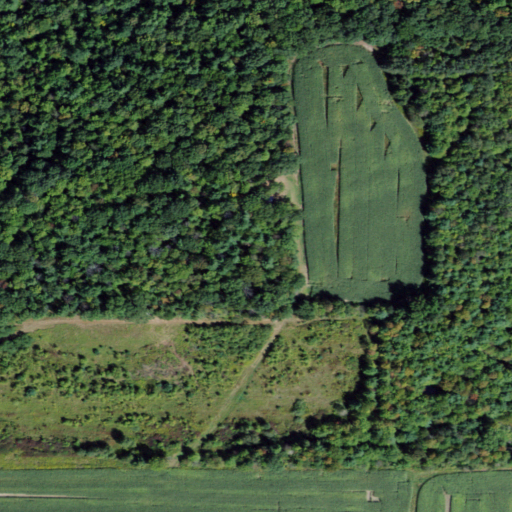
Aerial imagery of mountain in New York named West Beecher Hill containing pasture, mixed forest, deciduous forest, evergreen forest, and cultivated crops